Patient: sex M, age 40
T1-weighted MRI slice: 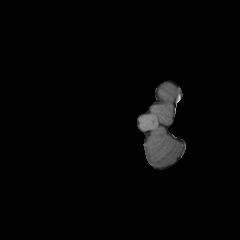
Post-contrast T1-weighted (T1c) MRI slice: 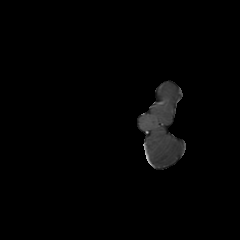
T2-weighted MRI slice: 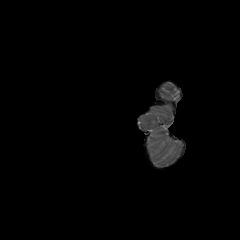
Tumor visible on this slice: no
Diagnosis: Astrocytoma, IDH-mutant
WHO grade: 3